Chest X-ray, PA view. Patient: 47 years old, sex M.
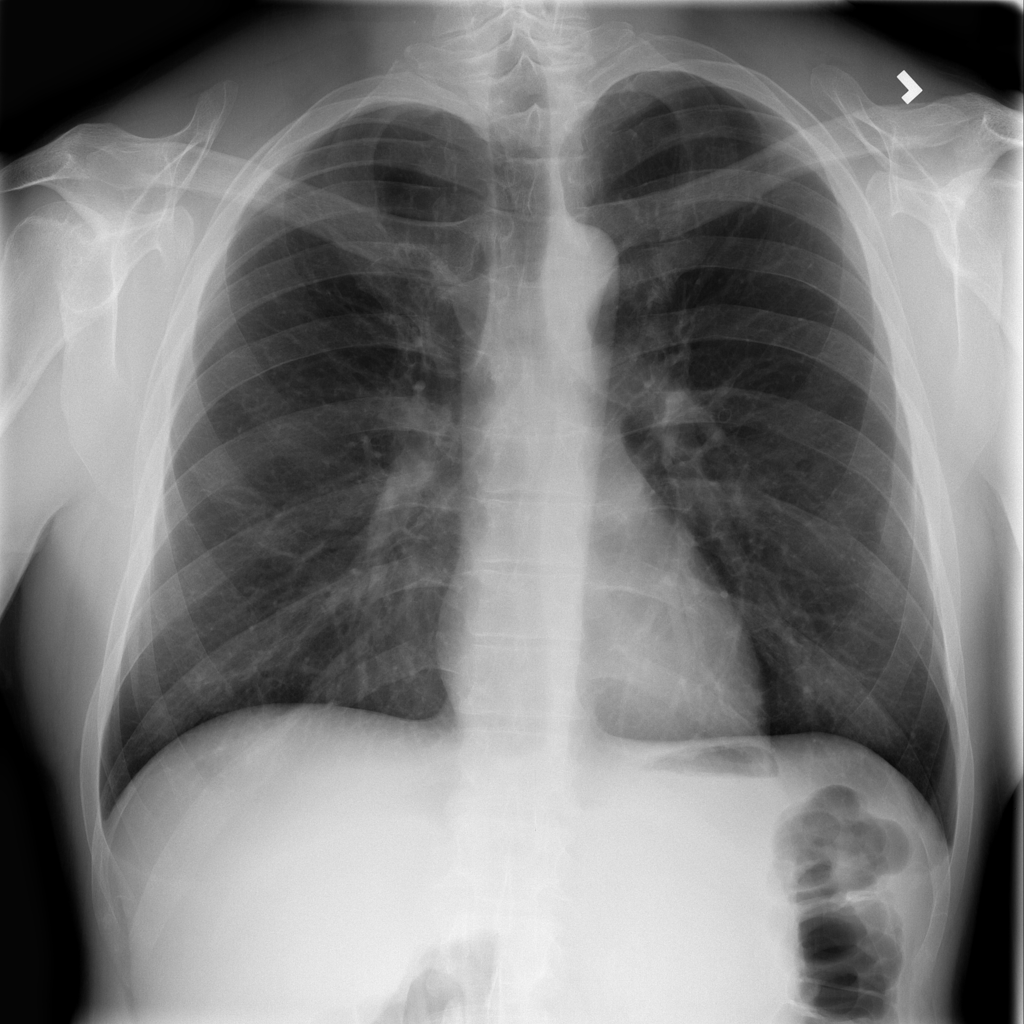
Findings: No Finding